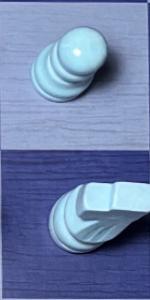
Label: Knight_White